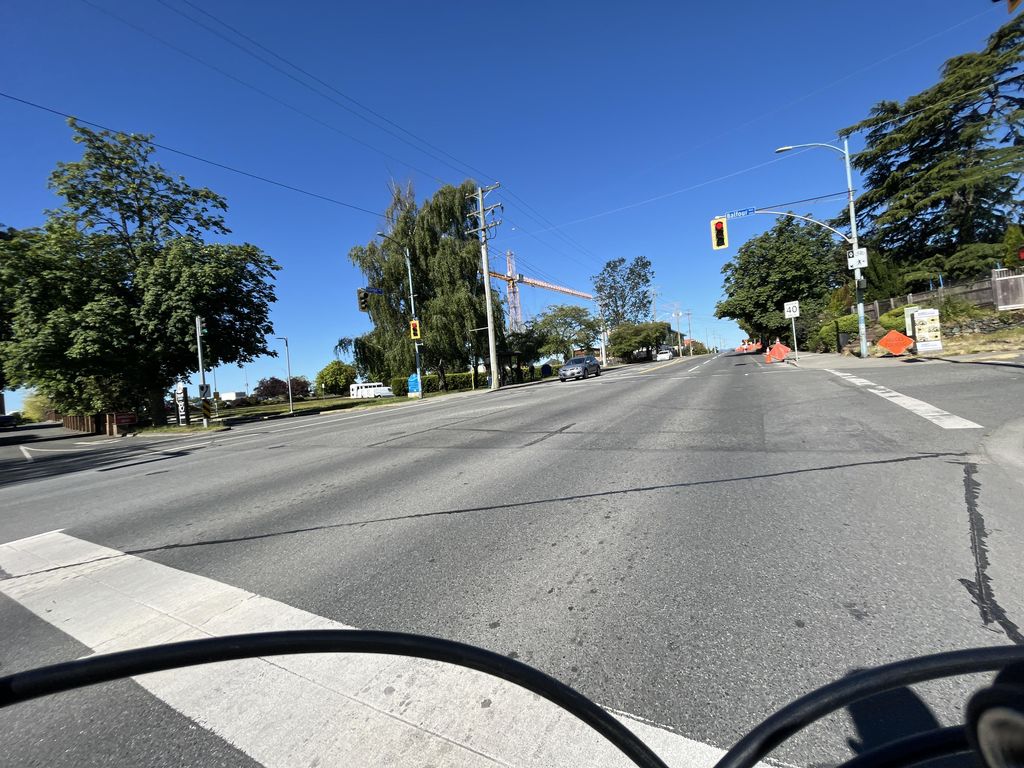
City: victoria